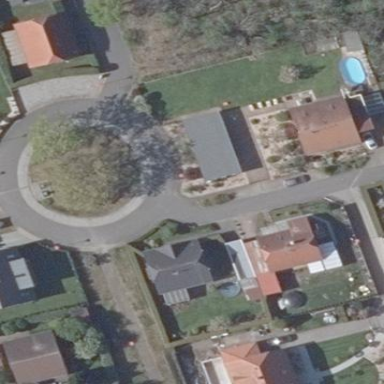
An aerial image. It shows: Asphalt road in residential area leading to roundabout.